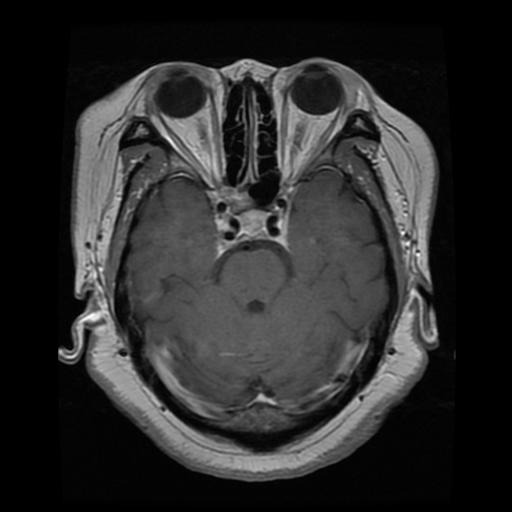
Label: pituitary